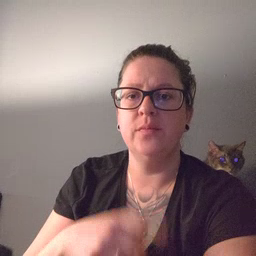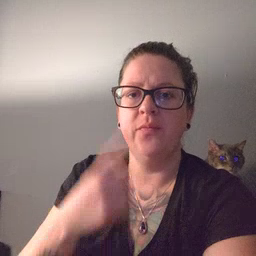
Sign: for